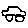
Label: car